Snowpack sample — Loveland Pass, Silver Plume, Colorado, USA (2/11/26, 12:00 PM MST)
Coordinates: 39.663, -105.886
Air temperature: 35 °F
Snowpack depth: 82 cm
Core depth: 10 cm
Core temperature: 15.8 °F
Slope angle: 13°, slope face: 12°
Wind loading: high
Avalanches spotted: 1
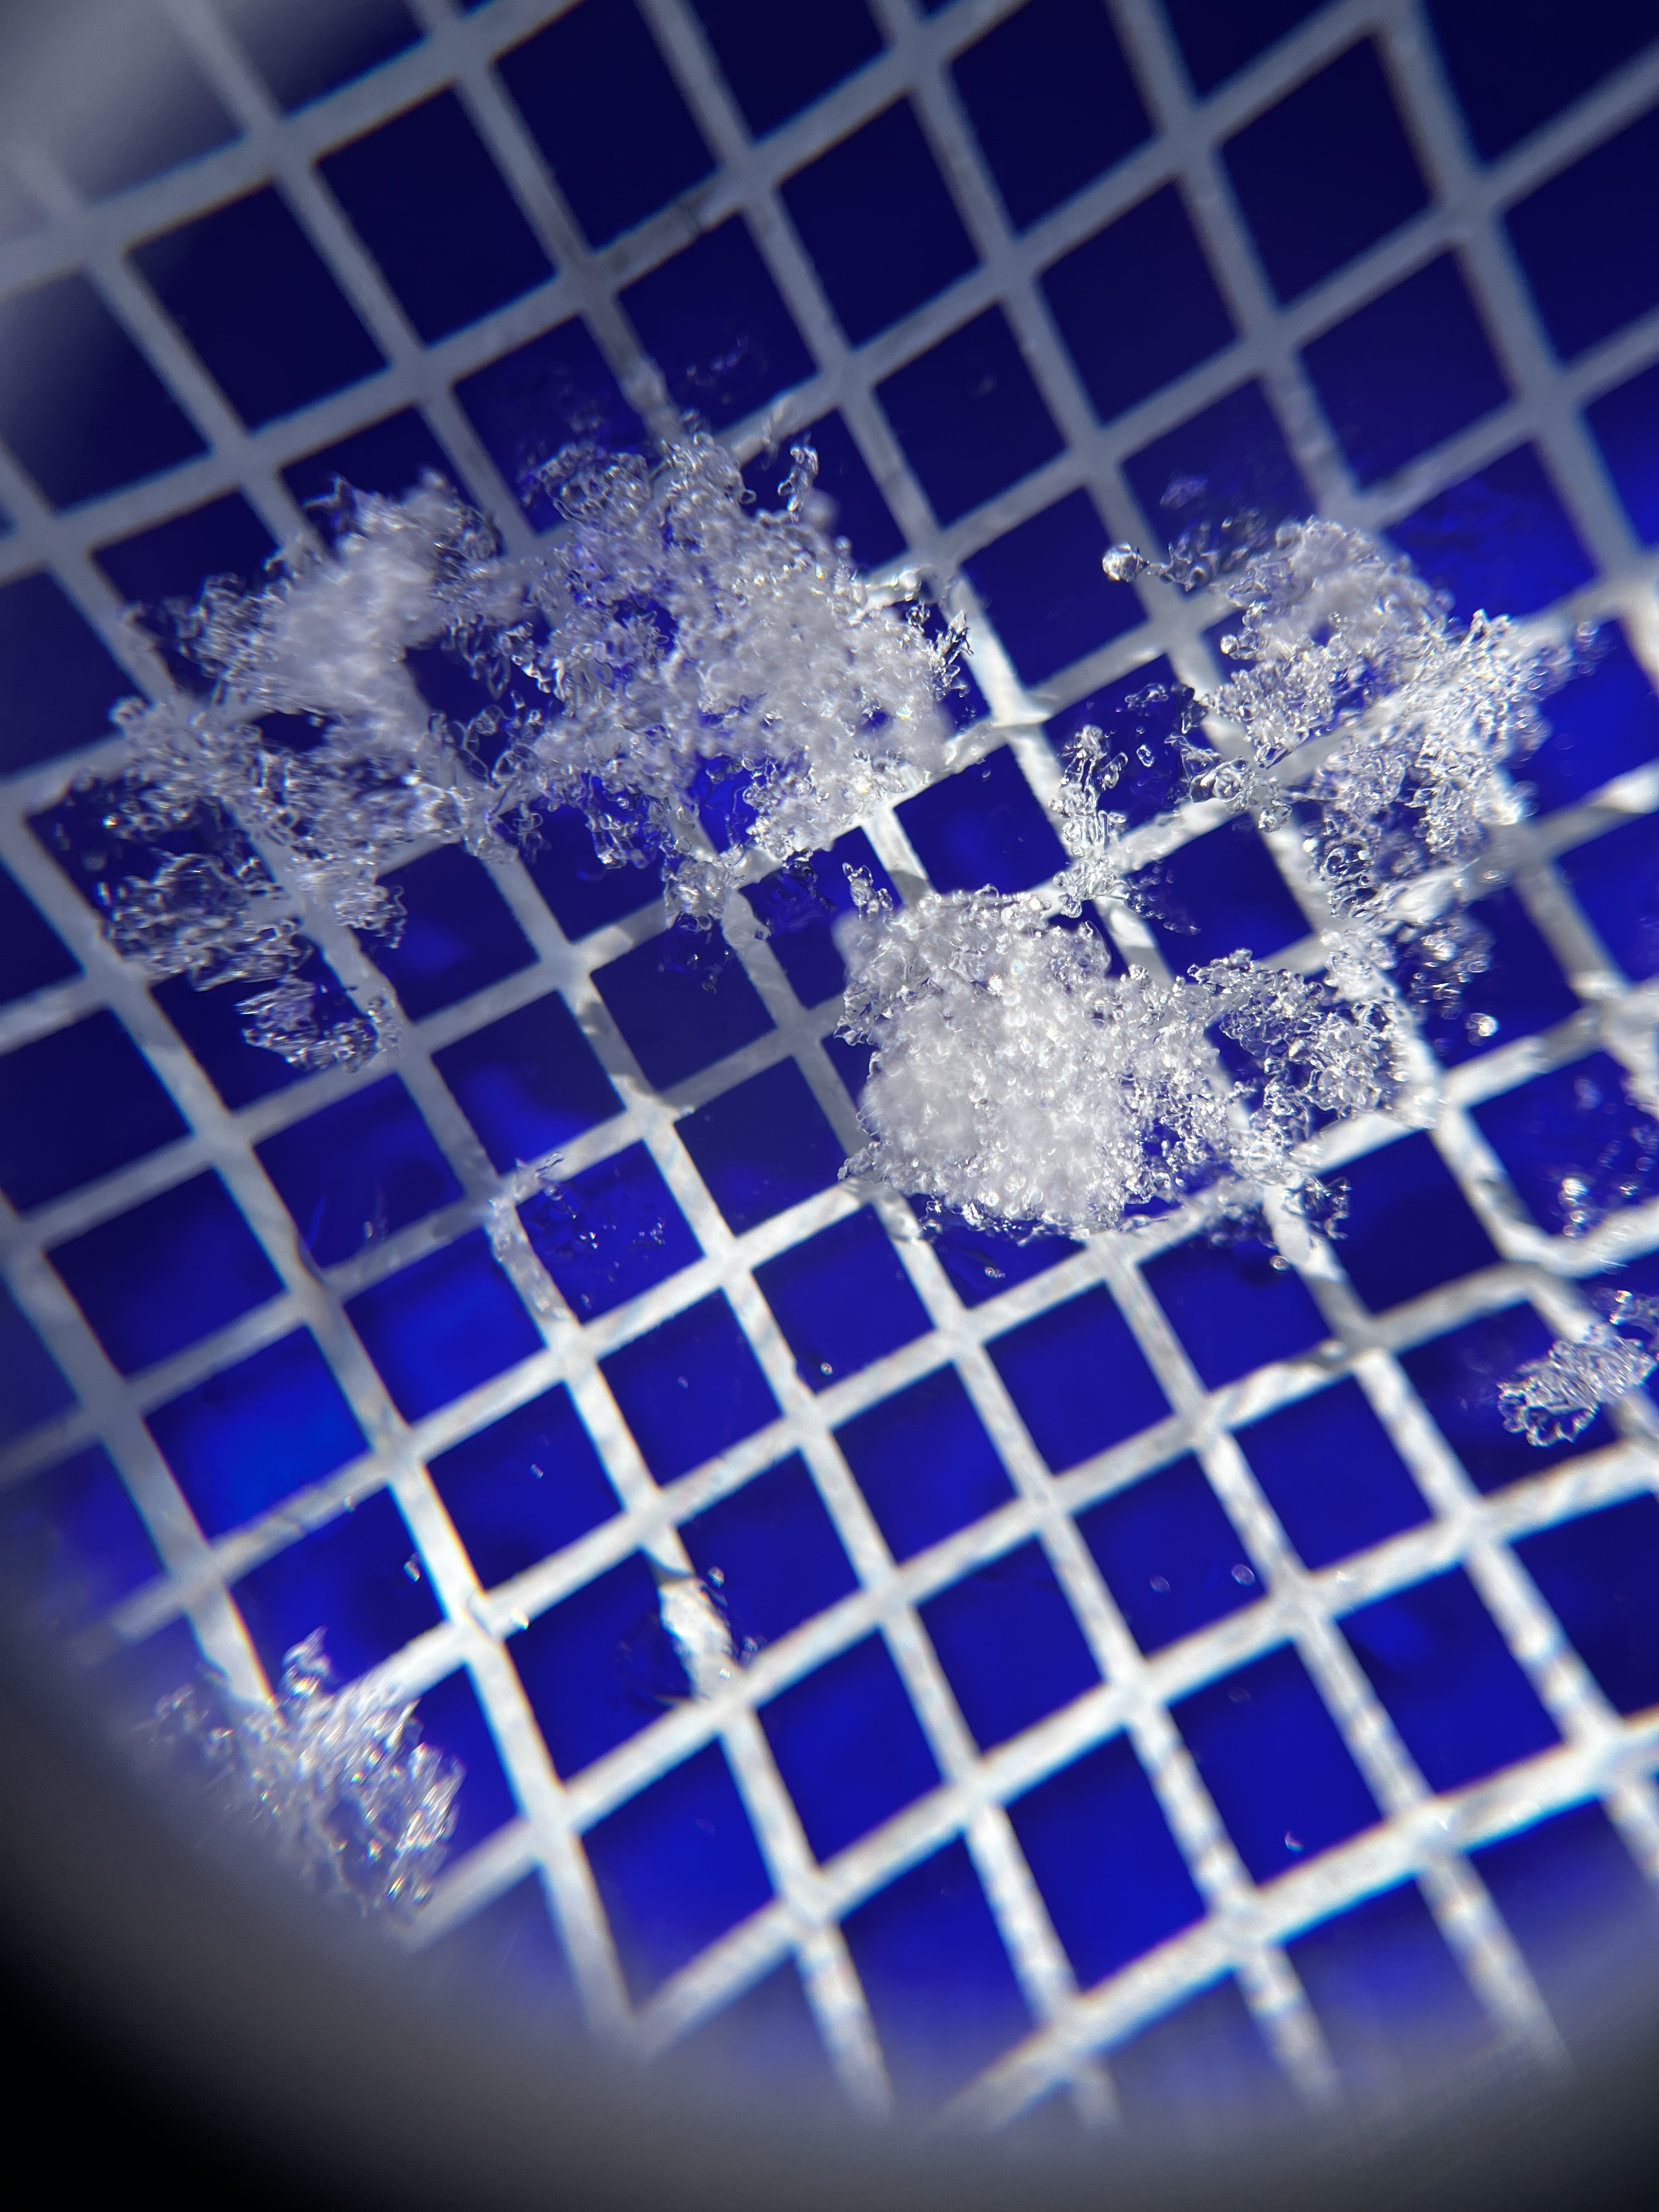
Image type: magnified_profile
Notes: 1 small avalanche spotted on the north side of the bowl, lots of wind loading